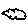
Label: cloud